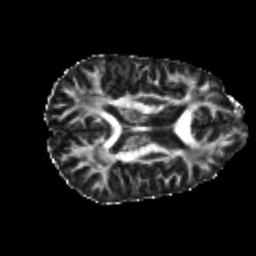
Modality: FA
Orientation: axial
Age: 19
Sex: male
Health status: healthy
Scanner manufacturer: philips
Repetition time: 7.475 s
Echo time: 0.08753 s